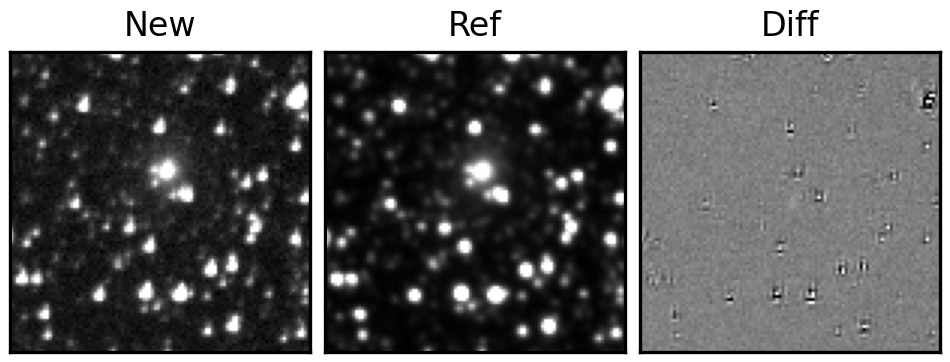
Label: real